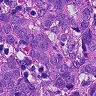
Metastatic tissue present: yes